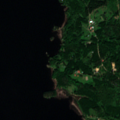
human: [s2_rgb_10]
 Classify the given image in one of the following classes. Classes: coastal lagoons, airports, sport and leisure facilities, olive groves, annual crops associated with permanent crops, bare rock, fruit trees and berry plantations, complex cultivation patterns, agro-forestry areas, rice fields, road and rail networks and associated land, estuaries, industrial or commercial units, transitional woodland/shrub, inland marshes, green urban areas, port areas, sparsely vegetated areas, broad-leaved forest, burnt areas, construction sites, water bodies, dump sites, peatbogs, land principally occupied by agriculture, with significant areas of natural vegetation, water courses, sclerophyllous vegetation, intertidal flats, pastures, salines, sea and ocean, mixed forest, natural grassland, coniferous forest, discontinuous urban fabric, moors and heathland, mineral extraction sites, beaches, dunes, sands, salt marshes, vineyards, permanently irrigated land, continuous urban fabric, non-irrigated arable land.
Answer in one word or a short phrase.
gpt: broad-leaved forest, mixed forest, water bodies